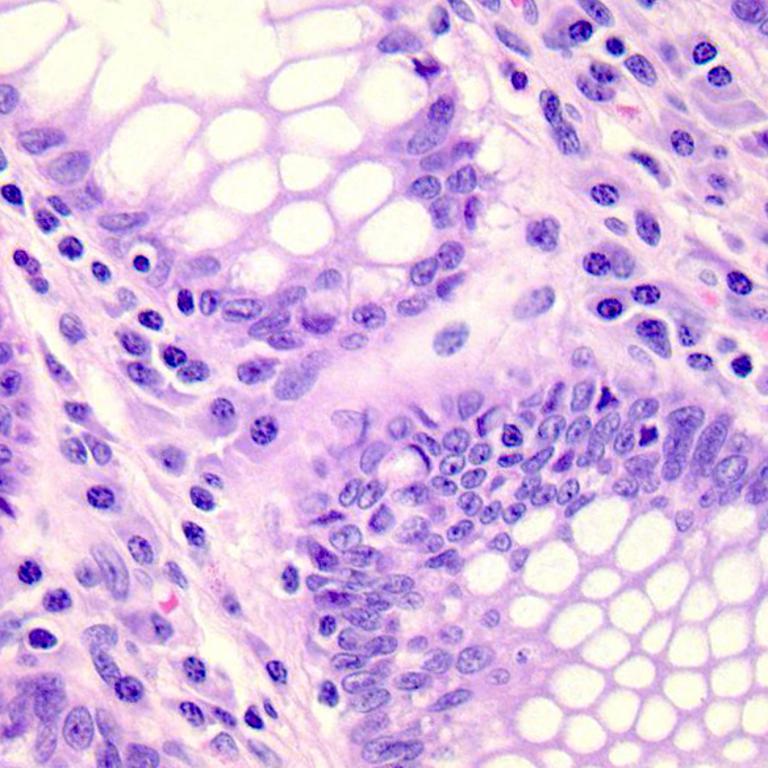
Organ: colon
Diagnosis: benign